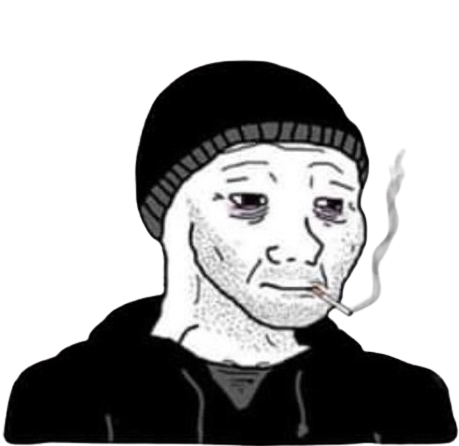
Label: 5_Doomer